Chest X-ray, AP view. Patient: 42 years old, sex F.
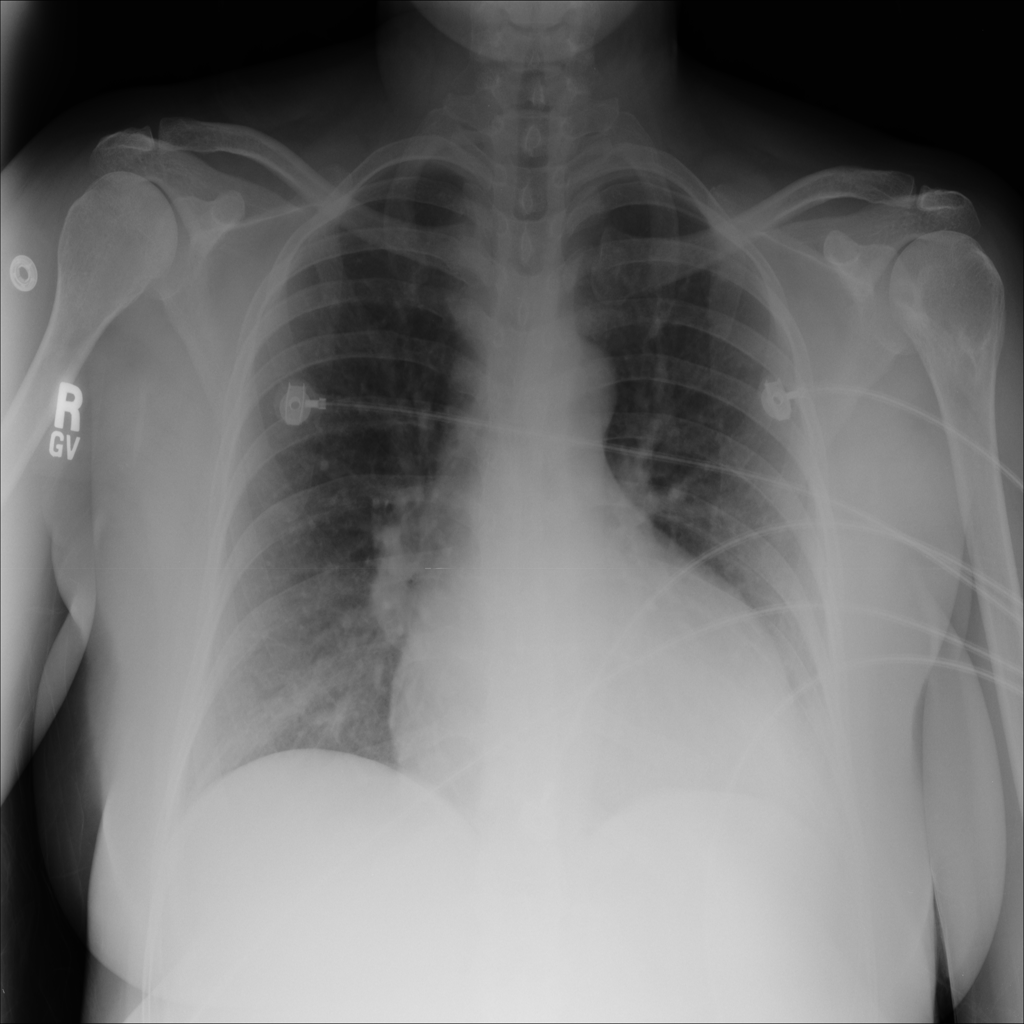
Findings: No Finding